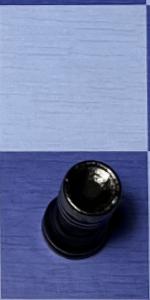
Label: Rook_Black